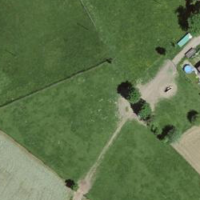
EUNIS habitat code: 52
Species observed at this site:
Agrostemma githago